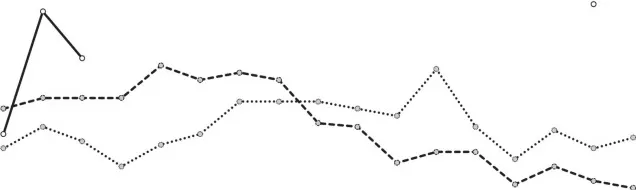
Liver function over time. ALT, alanin-aminotransferase; AST, aspartate-aminotransferase; gGT, gamma-glutamyl transferase.
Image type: pathology (immunostaining)